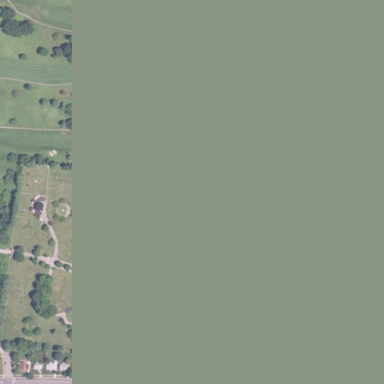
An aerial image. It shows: Cemetery.